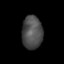
Tissue: lung
Cell type: T cells
Senescence score: 0.1994
Nuclear area (px): 673
Mean DAPI intensity: 77.195